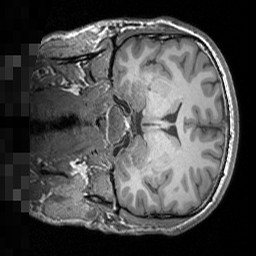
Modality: T1w
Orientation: coronal
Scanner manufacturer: siemens
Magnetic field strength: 3 T
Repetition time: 1.5 s
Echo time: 0.00291 s